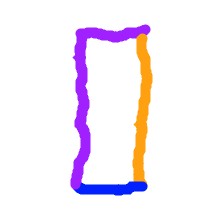
Shape: rectangle